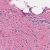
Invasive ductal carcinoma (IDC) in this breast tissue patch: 0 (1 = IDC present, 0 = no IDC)